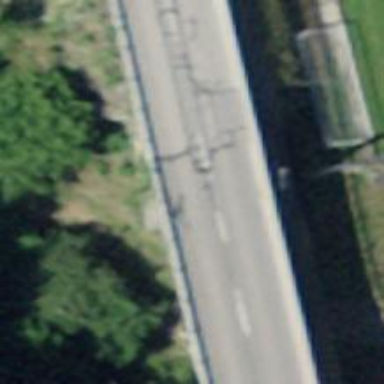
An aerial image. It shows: Asphalt tertiary road on bridge.